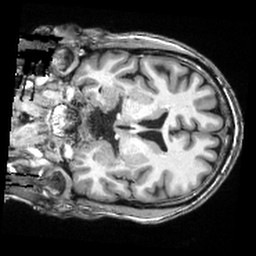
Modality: T1w
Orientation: coronal
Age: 53
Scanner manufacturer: siemens
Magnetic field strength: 3 T
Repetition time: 2.5 s
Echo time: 0.00343 s